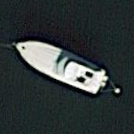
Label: Civil_yacht